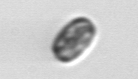
Label: Thalassiosira